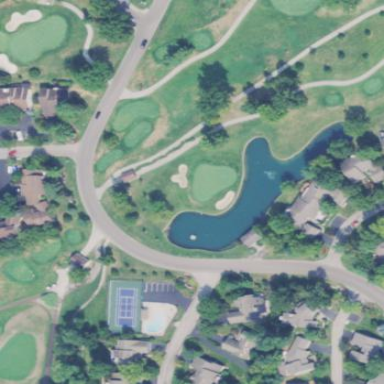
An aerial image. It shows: Water hazard in golf course. The hazard is natural water feature.